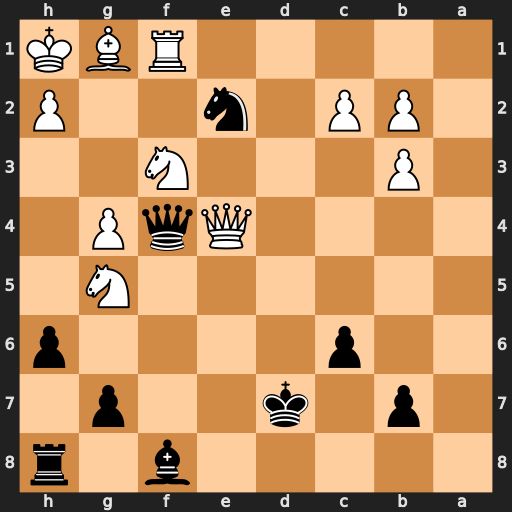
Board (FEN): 5b1r/1p1k2p1/2p4p/6N1/4QqP1/1P3N2/1PP1n2P/5RBK
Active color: b
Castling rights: -
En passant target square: -
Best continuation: Ng3+ hxg3 hxg5+ Qh7 Rxh7+